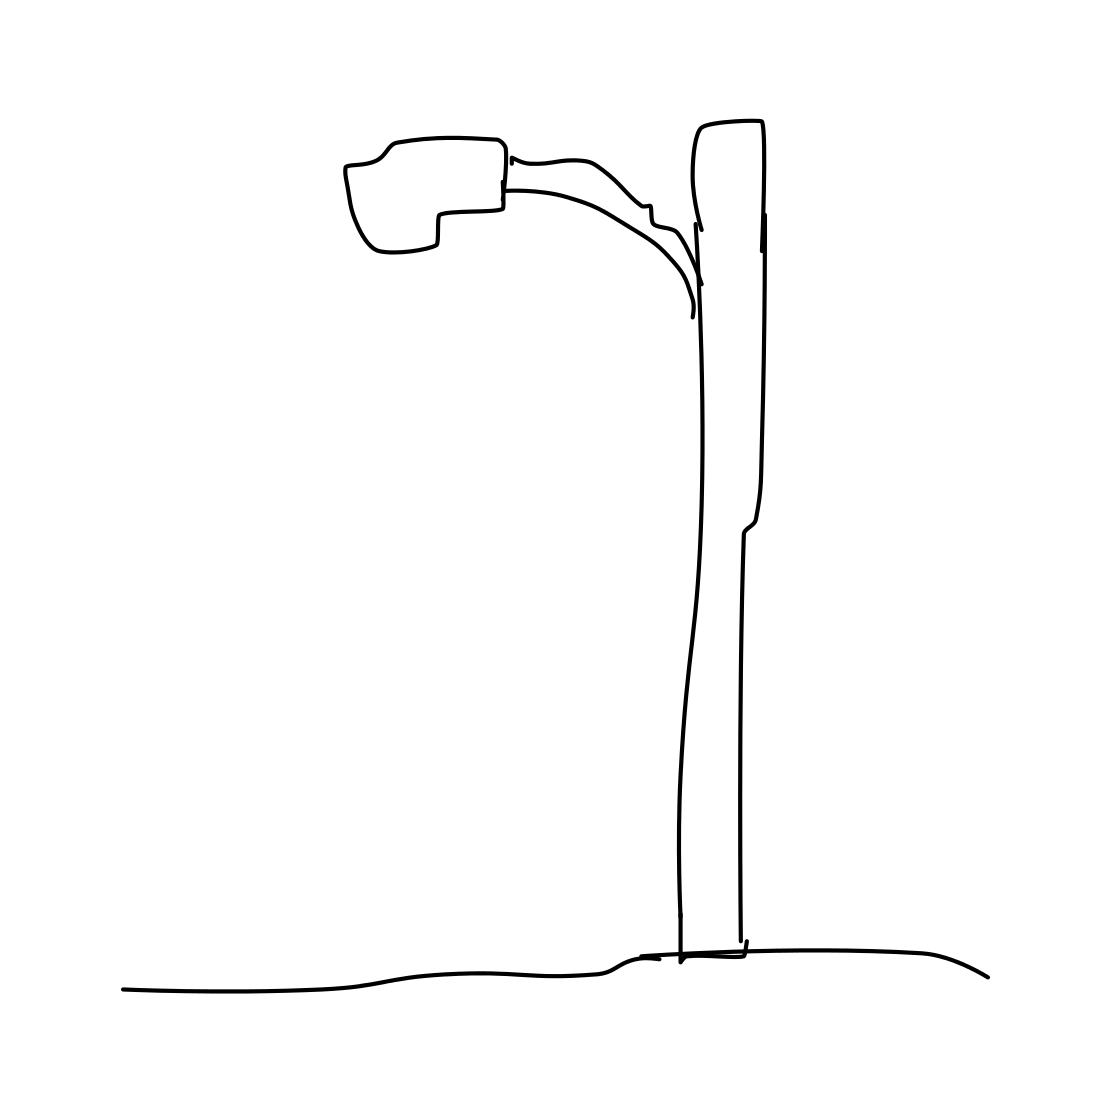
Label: streetlight